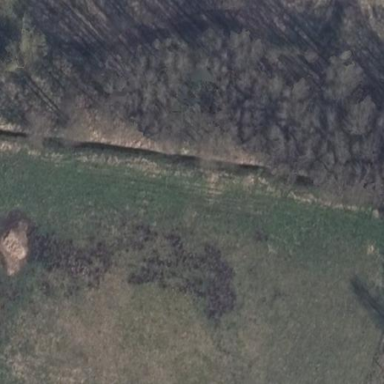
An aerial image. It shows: Deciduous broadleaved woodland.